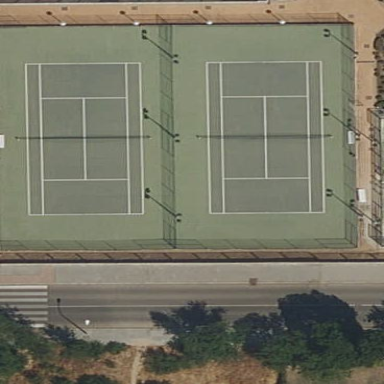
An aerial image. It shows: Tennis court on the leisure land pitch.